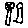
Label: tree